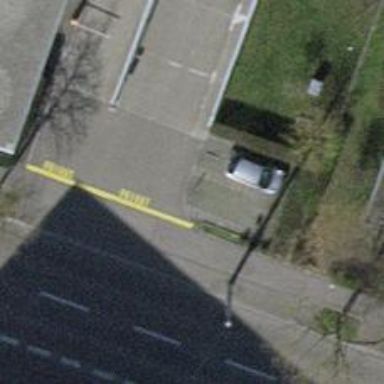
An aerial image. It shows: Bollard.